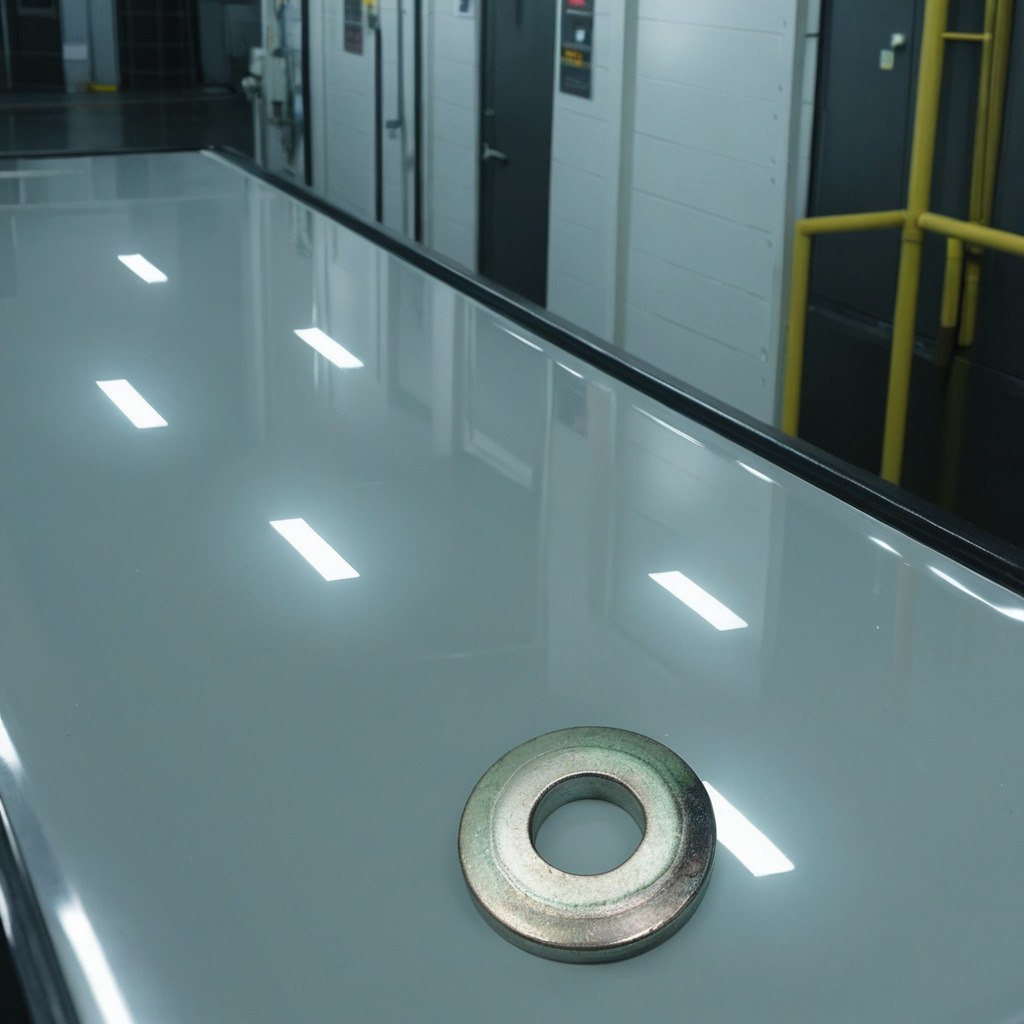
A flat metal washer lies on the table in the ship maintenance bay.